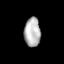
Tissue: lung
Cell type: Others
Senescence score: 0.2128
Nuclear area (px): 462
Mean DAPI intensity: 181.593